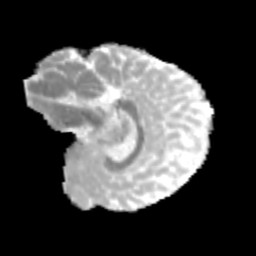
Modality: MD
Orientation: sagittal
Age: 11
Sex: male
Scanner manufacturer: siemens
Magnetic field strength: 3 T
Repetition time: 3.8 s
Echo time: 0.07 s